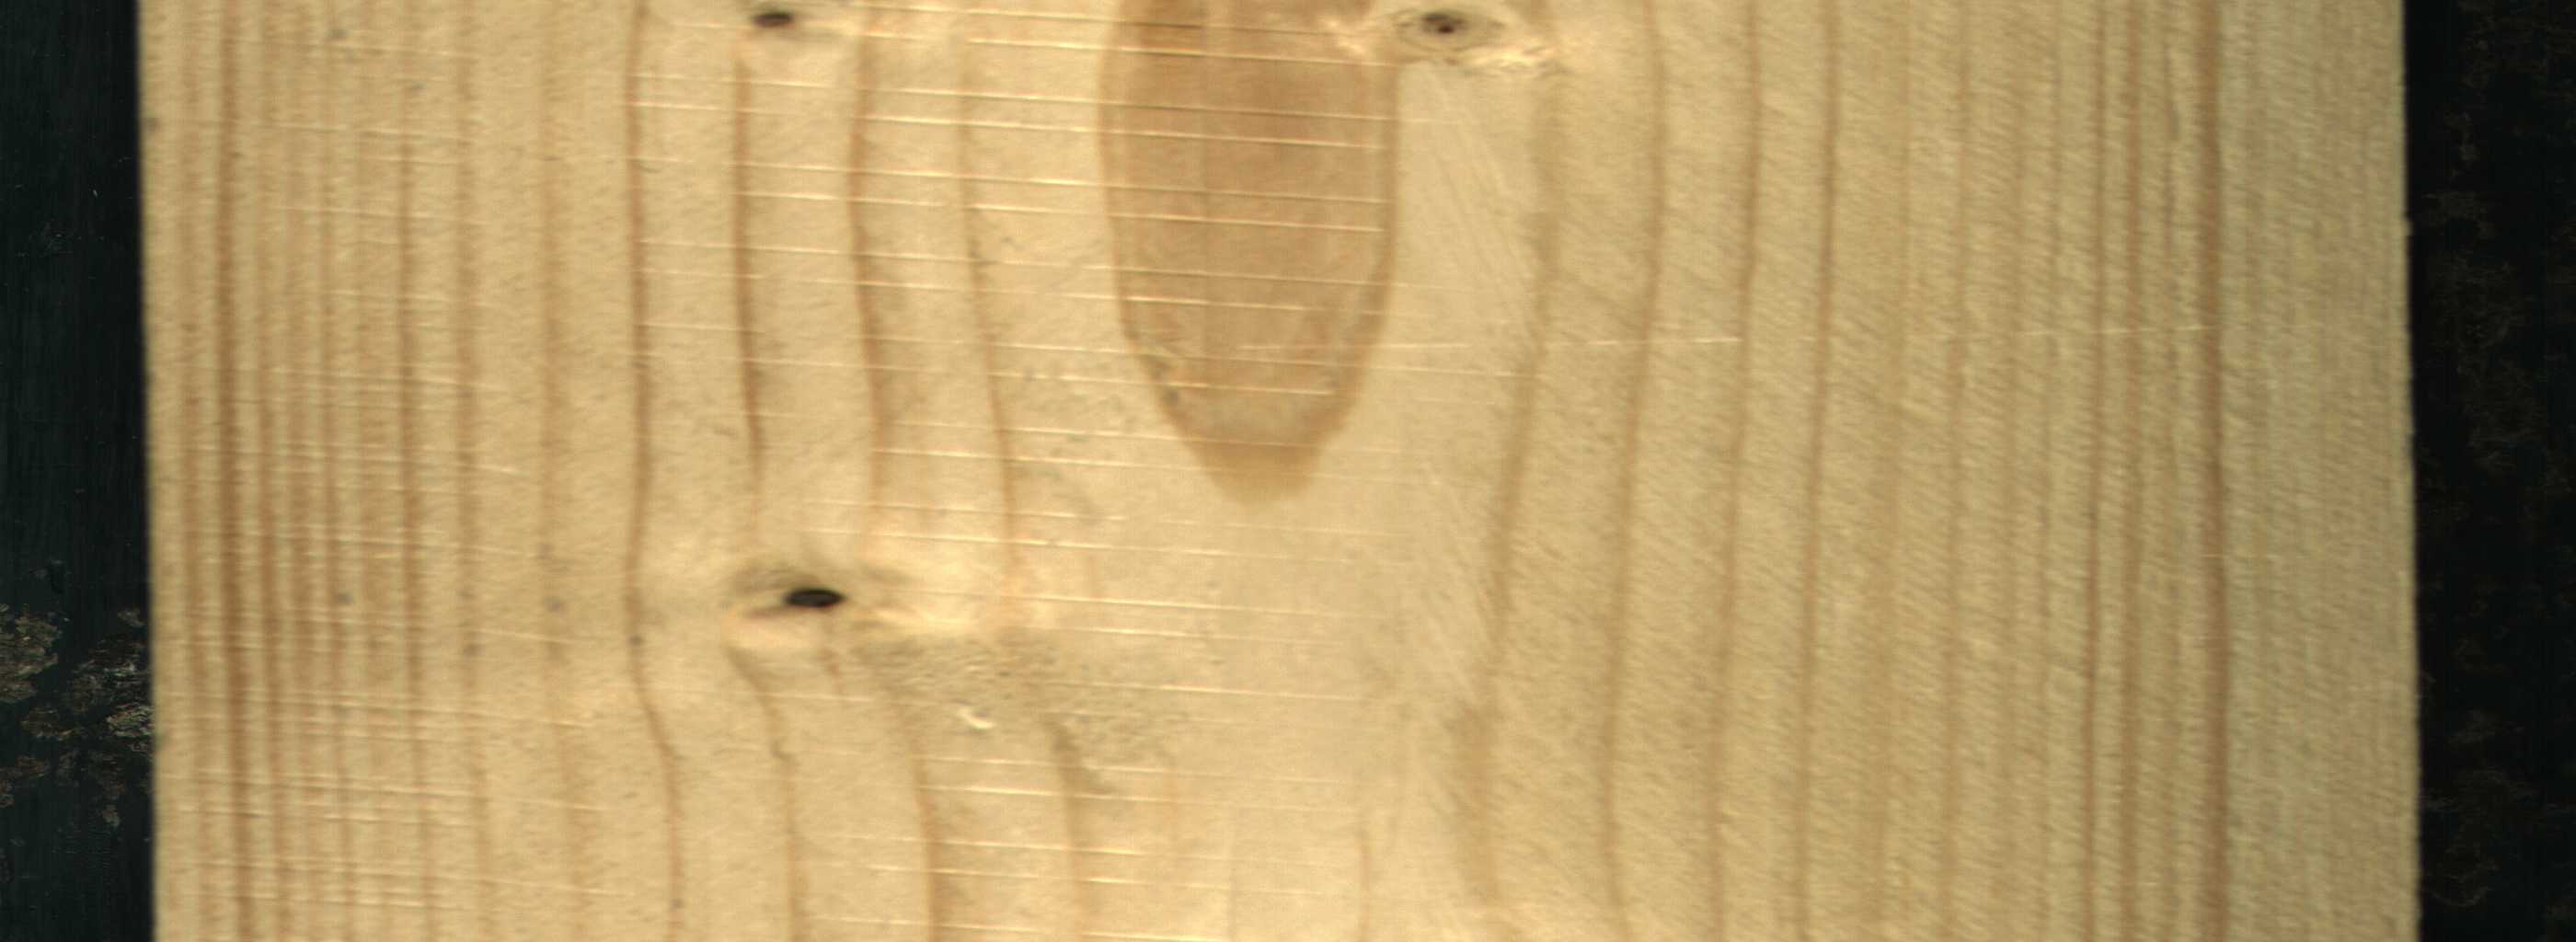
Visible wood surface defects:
Dead_Knot
Dead_Knot
Live_Knot